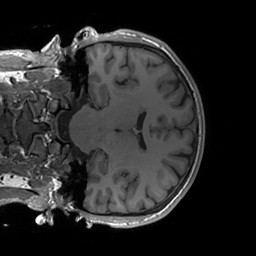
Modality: T1w
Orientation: coronal